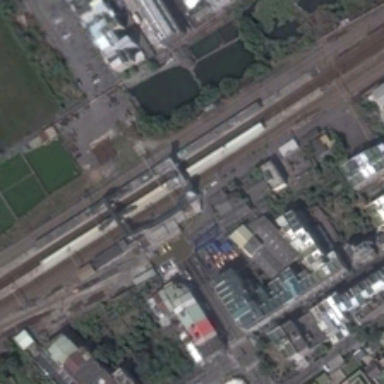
Many buildings and several ponds with green trees are in two sides of a railway station .